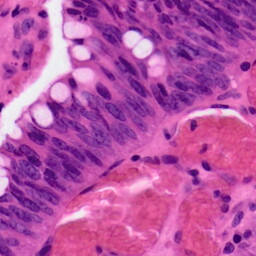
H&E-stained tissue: Colon